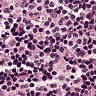
Metastatic tissue present: no